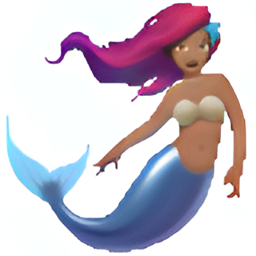
Name: merwoman medium skin tone
Emoji: 🧜🏽‍♀️
Group: People & Body
Sub-group: person-fantasy